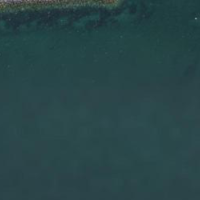
EUNIS habitat code: 14
Species observed at this site:
Podiceps cristatus